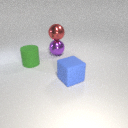
large purple metal sphere behind large green rubber cylinder